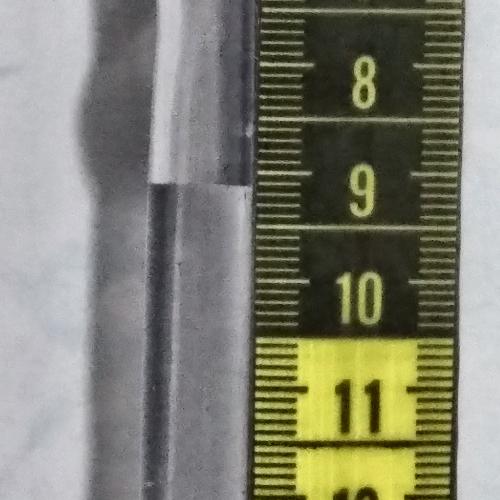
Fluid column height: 9.1 cm